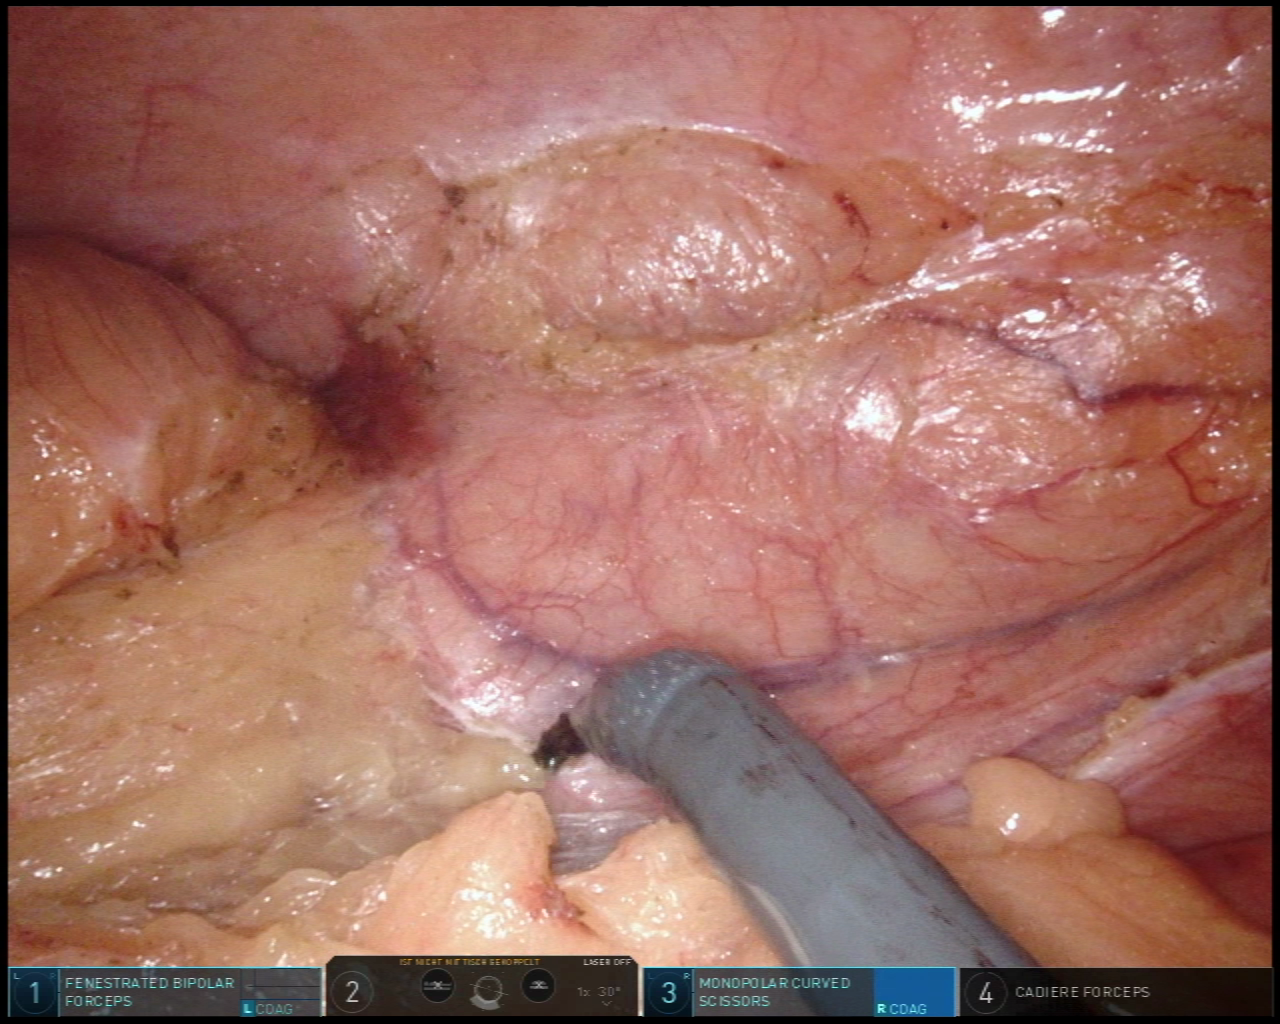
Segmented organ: abdominal_wall
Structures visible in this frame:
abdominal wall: yes
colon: no
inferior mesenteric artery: no
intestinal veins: no
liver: no
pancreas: no
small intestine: no
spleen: no
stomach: no
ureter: no
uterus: no
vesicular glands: no